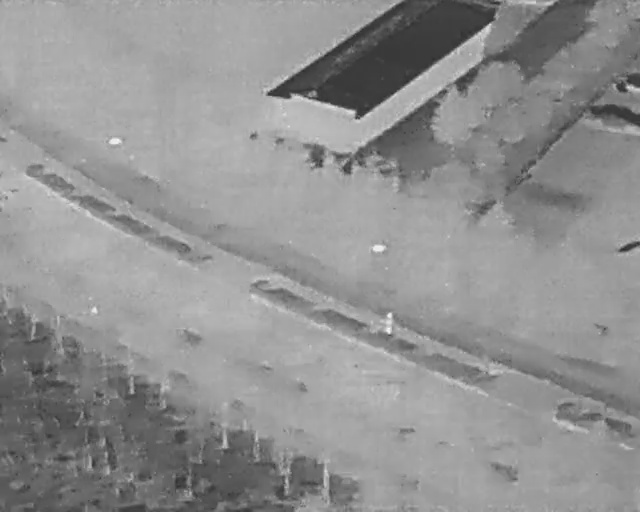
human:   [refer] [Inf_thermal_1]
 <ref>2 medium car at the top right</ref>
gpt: <box>[[92, 17, 97, 28, 2], [95, 13, 99, 18, 2]]</box>